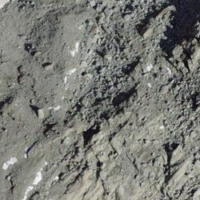
EUNIS habitat code: 48
Species observed at this site:
Tichodroma muraria